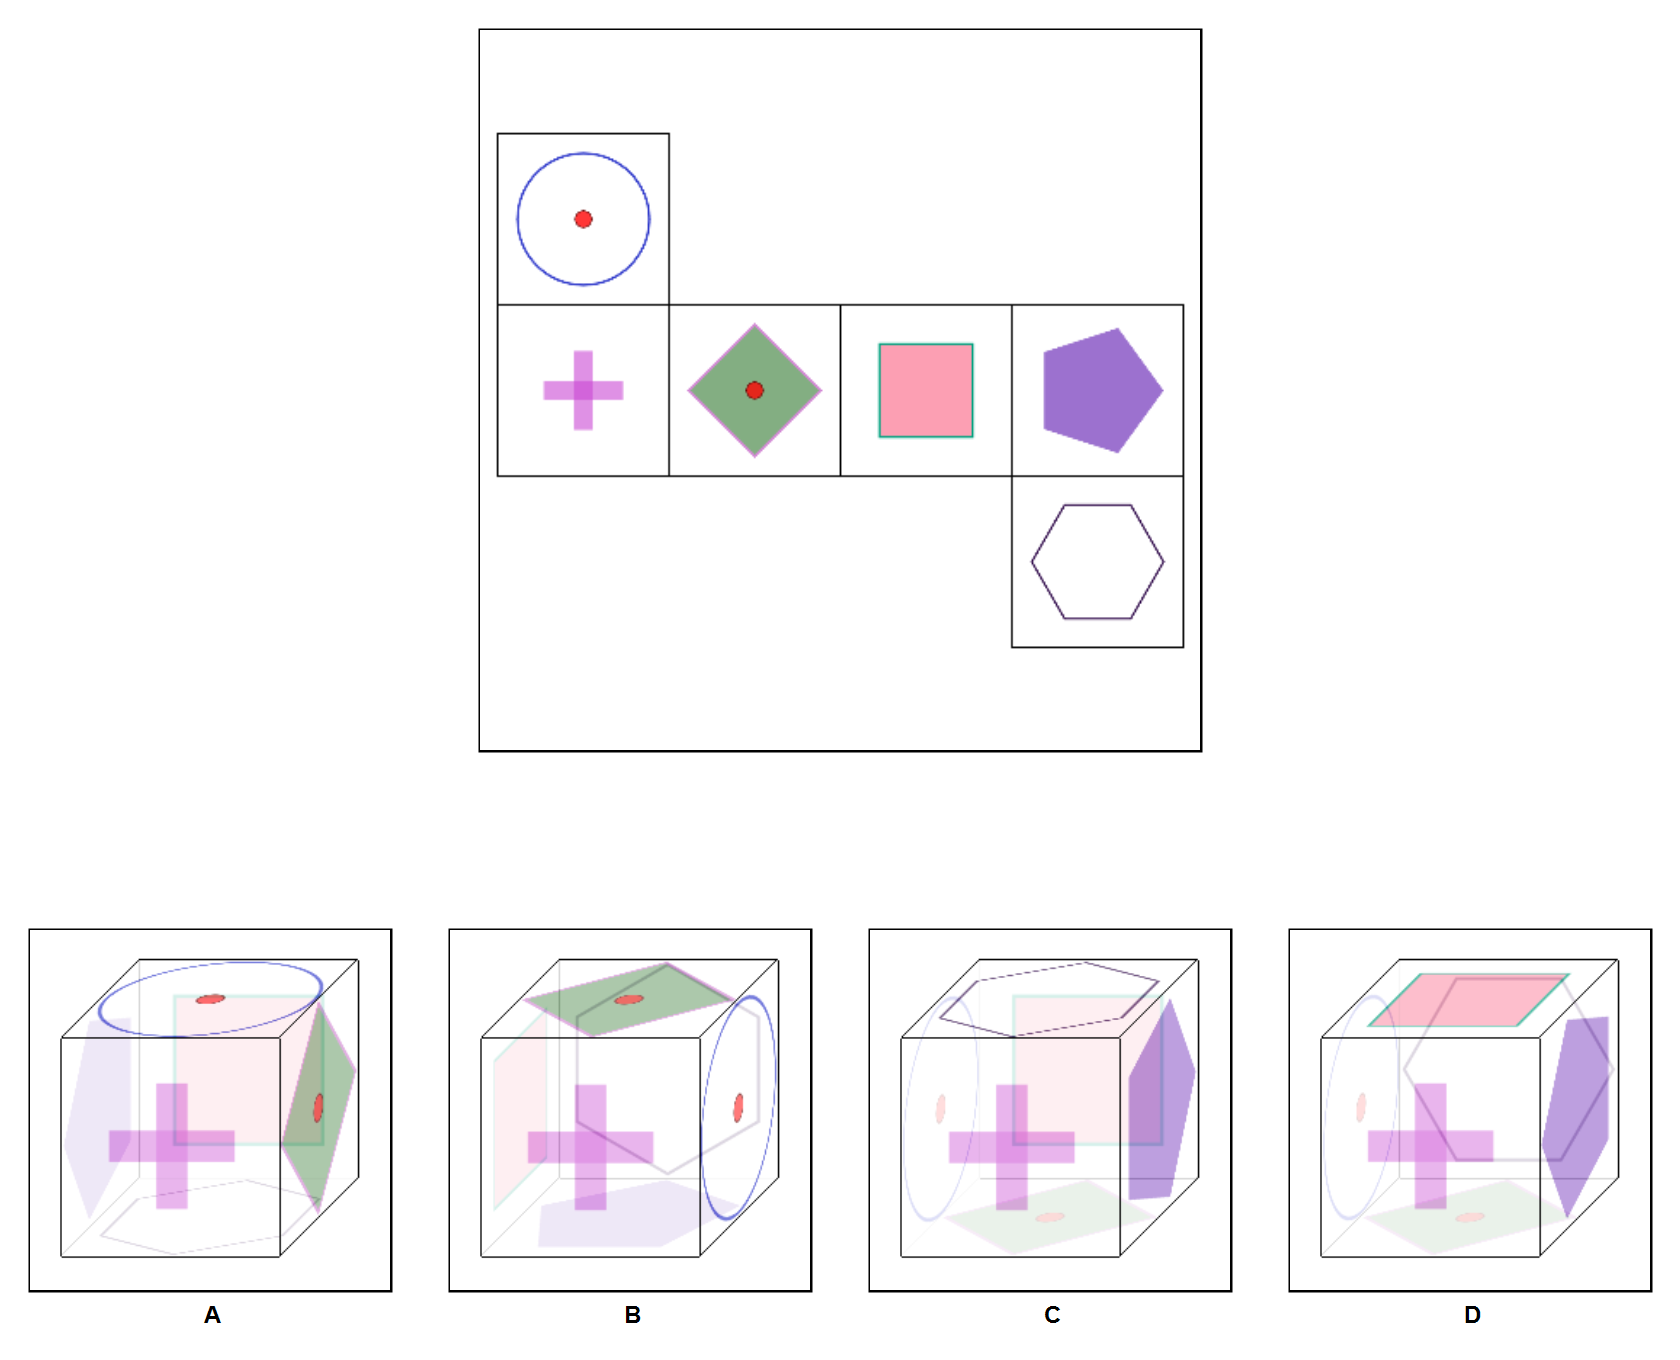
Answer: A